【题型】填空题　【知识点】平面几何　【难度】easy
如图，在 $\triangle ABC$ 中，$D$、$E$ 分别在边 $AB$、$BC$ 上，$DE \parallel AC$。若 $AD = 2$，$BD = 4$，则 $\frac{DE}{AC} $的值为 \underline{\qquad\qquad}。

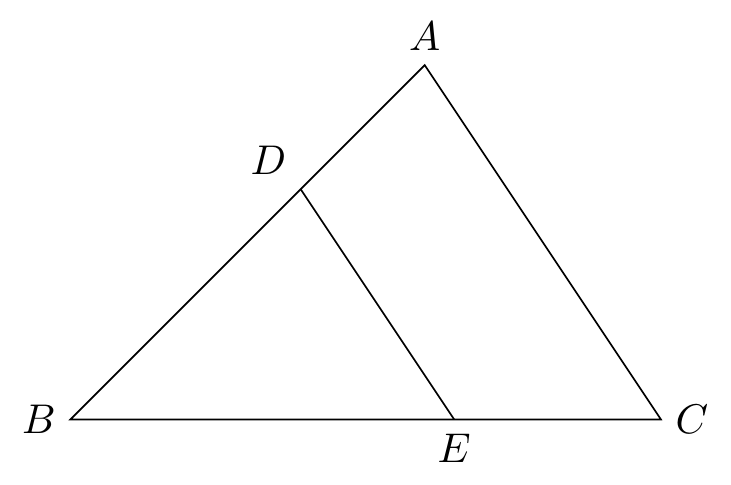
【解答】
解：
$\because DE \parallel AC$，

$\therefore \triangle BDE \sim \triangle BAC$，

$\therefore \frac{BD}{BA} = \frac{BE}{BC} = \frac{DE}{AC}$。
且 $AD = 2$，$BD = 4$，

$\therefore AB = BD + AD = 4 + 2 = 6$，

$\therefore \frac{DE}{AC} = \frac{BD}{AB} = \frac{4}{6} = \frac{2}{3}$。

故答案为：$\frac{2}{3}$。